Interaction volume radius: 5 \u00c5
Interaction volume height: 15 \u00c5
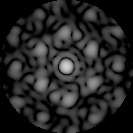
Disorder parameter: 0.4842